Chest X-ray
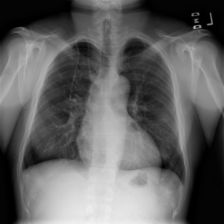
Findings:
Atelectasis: negative
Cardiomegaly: positive
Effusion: negative
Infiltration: negative
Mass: negative
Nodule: negative
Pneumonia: negative
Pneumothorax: negative
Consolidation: negative
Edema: negative
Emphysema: negative
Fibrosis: negative
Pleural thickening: negative
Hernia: negative